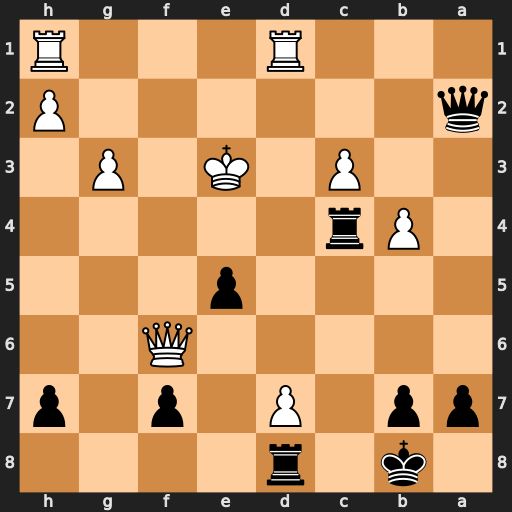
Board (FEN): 1k1r4/pp1P1p1p/5Q2/4p3/1Pr5/2P1K1P1/q6P/3R3R
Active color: b
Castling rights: -
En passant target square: -
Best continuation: Rxc3+ Rd3 Rxd3+